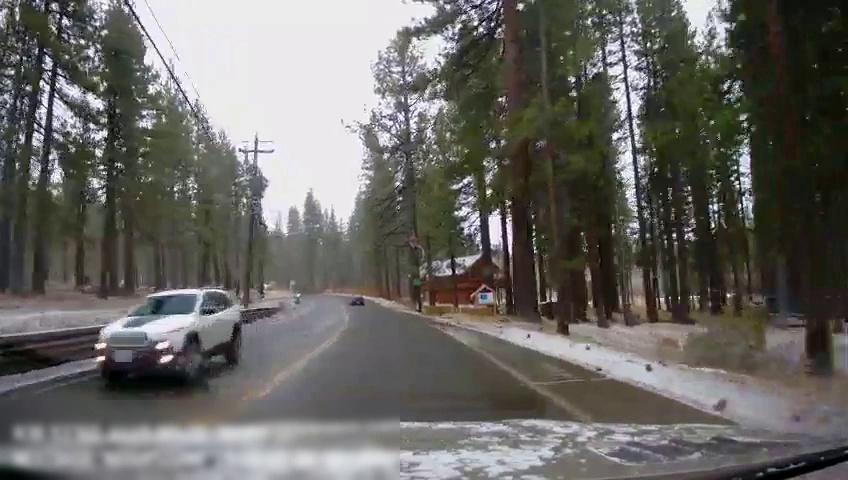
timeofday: Day
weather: Snowy
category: Drivable Space
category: Vehicles | SUV
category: Vehicles | Car
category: Lanes | Current Lane
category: Lanes | Current Lane
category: Lanes | Alternate Lane